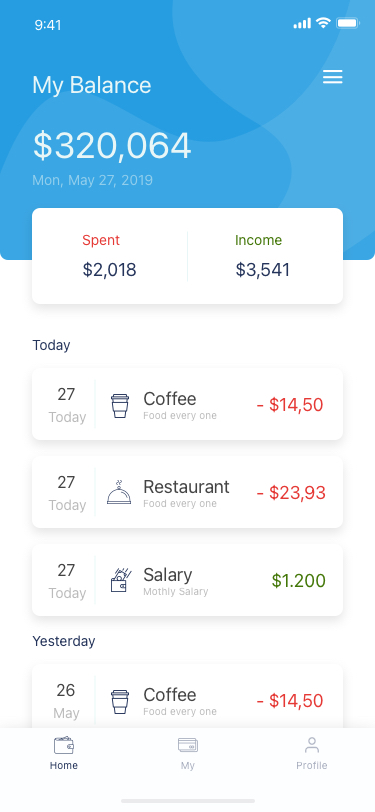
Text in this UI design:
My Balance
$320,064
Mon, May 27, 2019
$2,018
Spent
$3,541
Income
27
Today
Salary
Mothly Salary
$1.200
27
Today
Restaurant
Food every one
- $23,93
27
Today
Coffee
Food every one
- $14,50
Today
26
May
Coffee
Food every one
- $14,50
Yesterday